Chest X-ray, AP view. Patient: 31 years old, sex F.
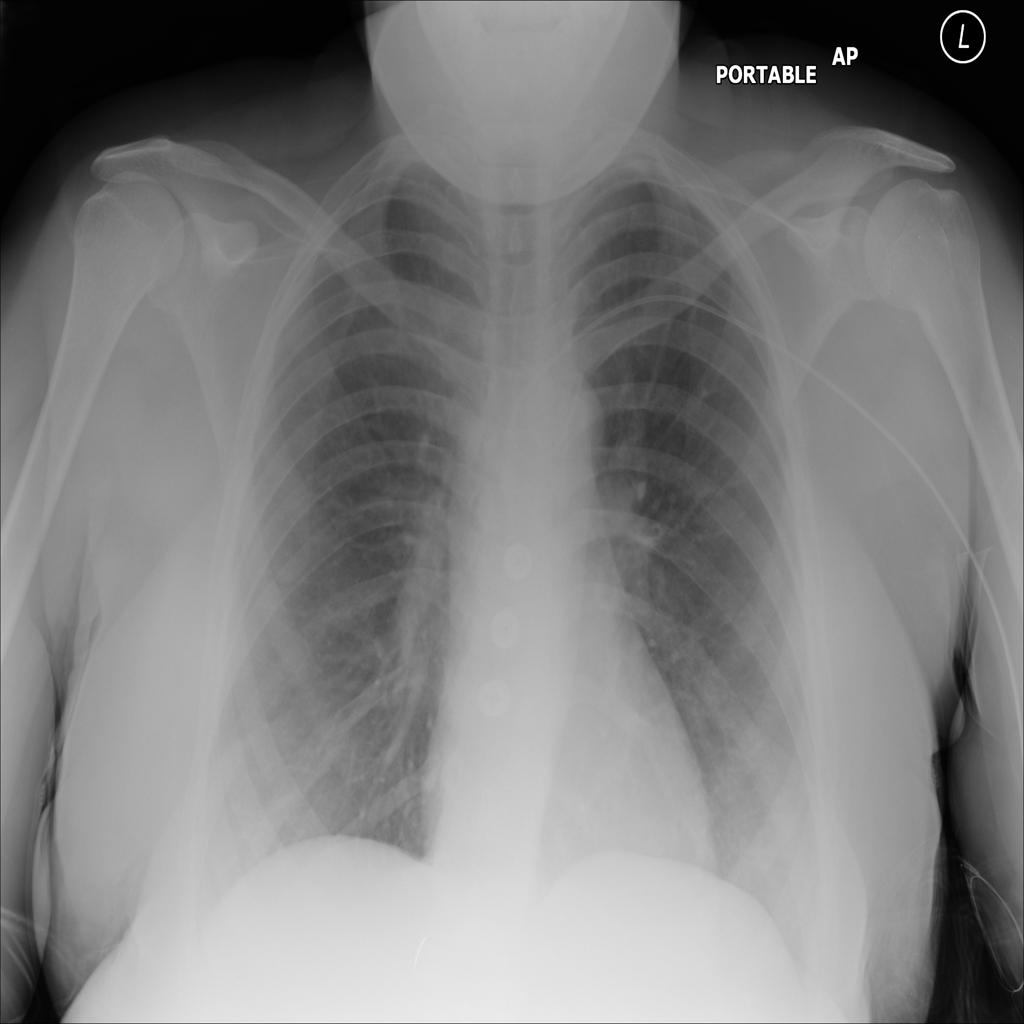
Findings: No Finding